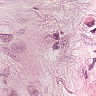
Metastatic tissue present: yes